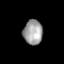
Tissue: lung
Cell type: Epithelial cells
Senescence score: 0.2258
Nuclear area (px): 464
Mean DAPI intensity: 158.94